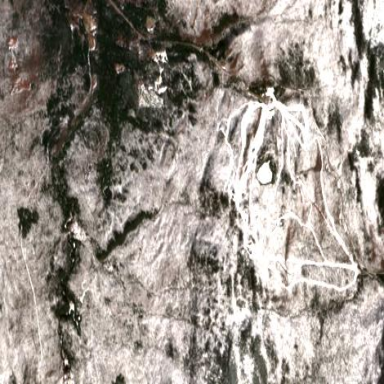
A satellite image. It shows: Winter sports area for skiing activities.